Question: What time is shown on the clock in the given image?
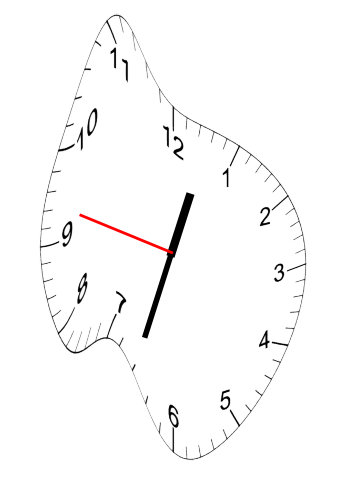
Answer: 12:32:47